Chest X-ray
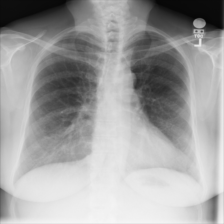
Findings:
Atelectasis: negative
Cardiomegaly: negative
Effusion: negative
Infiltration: negative
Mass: negative
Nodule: negative
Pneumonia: negative
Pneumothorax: negative
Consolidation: negative
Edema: negative
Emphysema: negative
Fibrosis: negative
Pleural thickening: negative
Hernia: negative